Question: I have a program that creates an HTML table and populates the data from the table into specific columns. Currently my program puts all the data in one column and leaves the others blank. Need help populating each column with the required data. I have included part of the code as well as an image of my output table. Please not their are others issues regarding the data type thats populating the columns but I'd like to start with the issue outlined above first.
'''
public class HtmlDataTable {
private static final String FileDemo = null;
public static void writehtmltable(Set<String> filenameSet){
if (filenameSet == null)
return;
//creates table in the following path
File htmltable = new File("C:/test/Output.html");
try (BufferedWriter bw = new BufferedWriter(new FileWriter(htmltable))) {
//write html data table
bw.write(htmltop);
// "<th>POM File Data</TH> <TH>Lib Directory Files</TH> <TH>Missing Jarfiles</TH>";
for (String jarfilename : filenameSet) {
String lines="<tr> <td> </td> <td> </td> <td>"+ jarfilename + "</td> </tr>"; // to fill Missing jarfile column
String line="<tr> <td> </td> <td> </td> <td>"+ jarfilename + "</td> </tr>";// to fill lib directory file column
String lin="<tr> <td> </td> <td> </td> <td>"+ jarfilename + "</td> </tr>";// to fill the Pom File column
bw.write(lines);
bw.write(line);
bw.write(lin);
}
bw.write(htmlbottom);
} catch (IOException e) {
e.printStackTrace();
}
}
// Code for HTML Table
private static String htmltop = "<!DOCTYPE html>
"+
"<html>
"+
"<head>"+
"<title>Jar Filename Existance Check</title>"+
"<style>"+
"table, th, td {"+
" border: 2px solid black;"+
"}"+
"</style>"+
"</head>"+
"<body>"+
"<table>
"+
" <tr> <th colspan='100'>" +
"<h3><br>Jarfilename Existance Check</h3> </th> </tr>" +
"<th>POM File Data</th> <th>Lib Directory Files</th> <th>Missing Jarfiles</th>";
private static String htmlbottom = "</table></body></html>";
public static void main(String[] args) {
new HtmlDataTable().writehtmltable(null);
}
}
'''

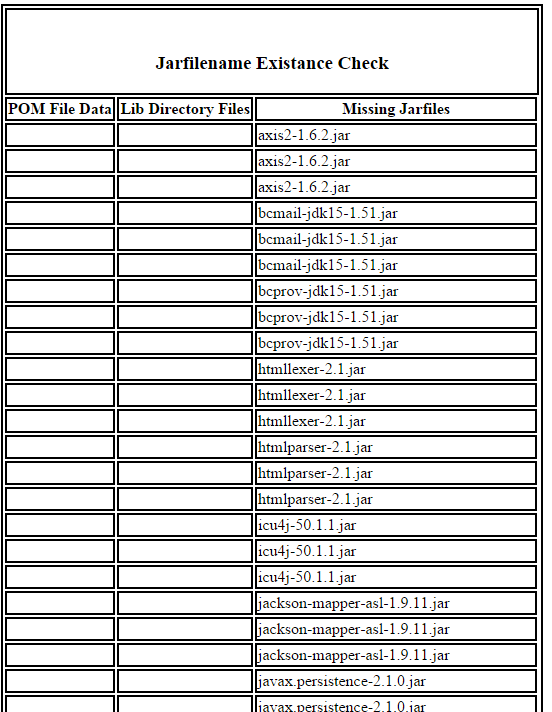
Answer: If you just want the content once in the furthest column:
'''
for (String jarfilename : filenameSet) {
String lines="<tr> <td> </td> <td> </td> <td>"+ jarfilename + "</td> </tr>";
bw.write(lines);
}
'''
If you want the same info in all three columns:
'''
for (String jarfilename : filenameSet) {
String lines="<tr> <td>"+ jarfilename + "</td> <td>"+ jarfilename + " </td> <td>"+ jarfilename + "</td> </tr>";
bw.write(lines);
}
'''
You're seeing the same content repeated three times - you're writing writing the same content to the table three times. If you remove the extra write commands (and again, I can't stress this enough, they ) you won't see the extra table rows.